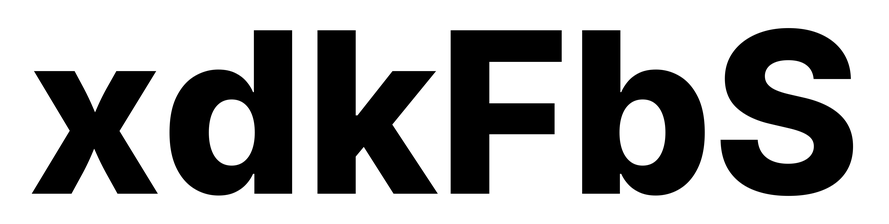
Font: Inter_ExtraBold